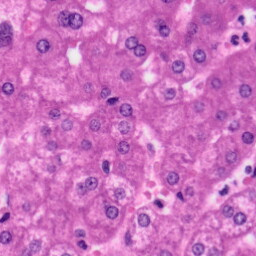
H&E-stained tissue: Liver